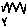
Label: zigzag